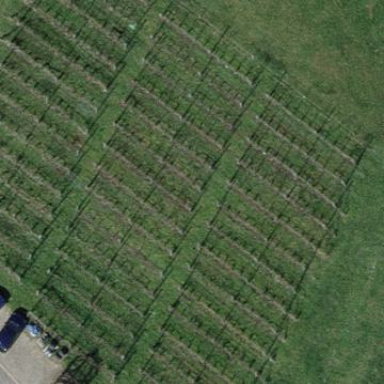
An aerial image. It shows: Vineyard growing grapes.